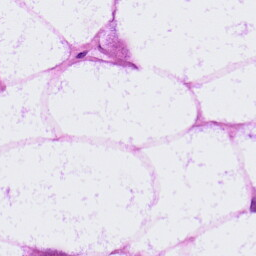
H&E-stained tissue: LymphNode